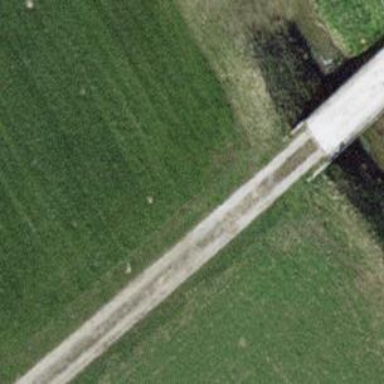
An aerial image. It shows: Concrete track on bridge with grade 2 track type.